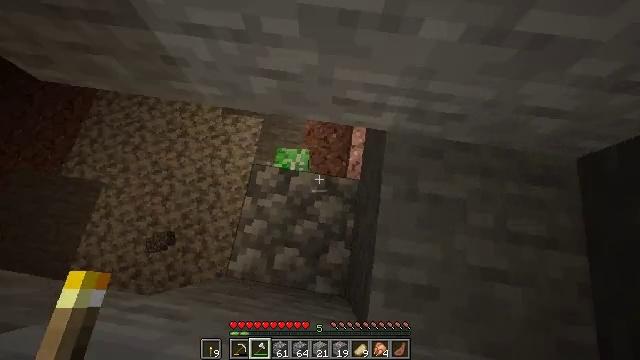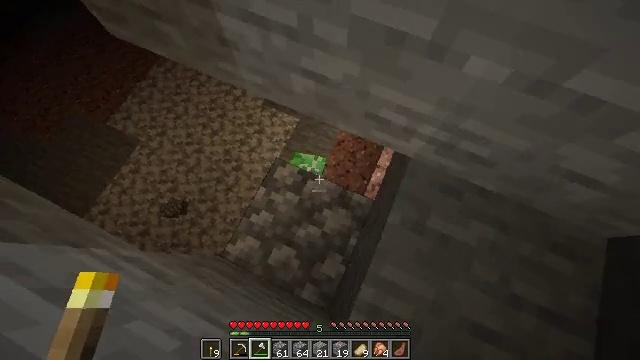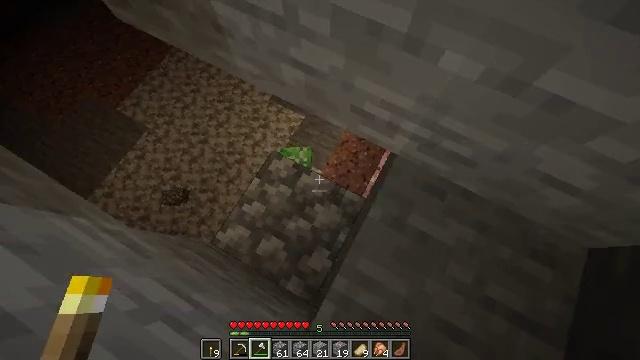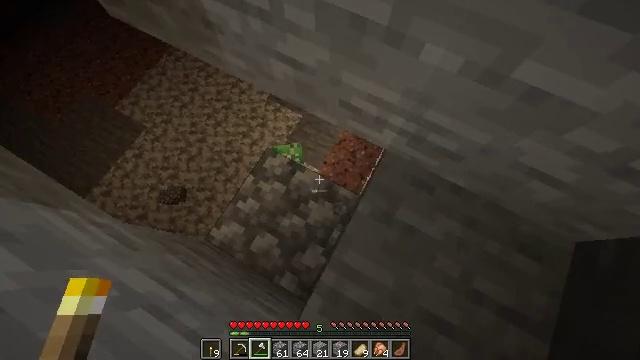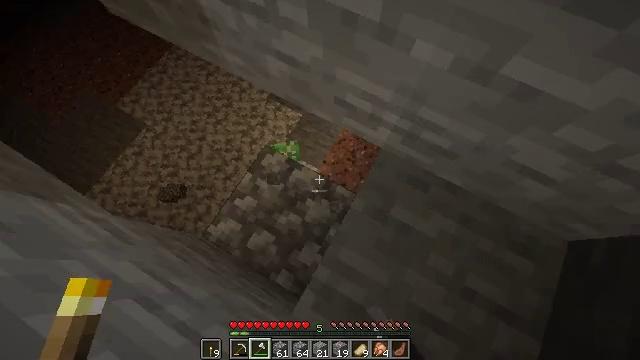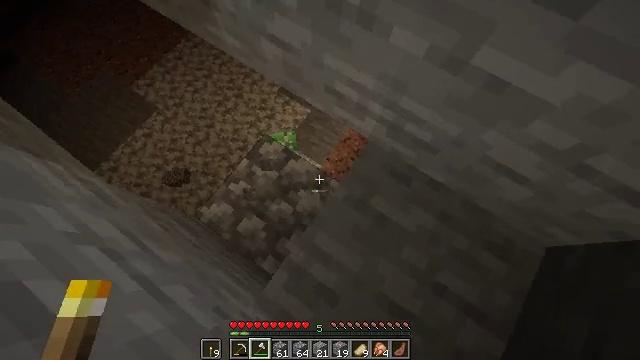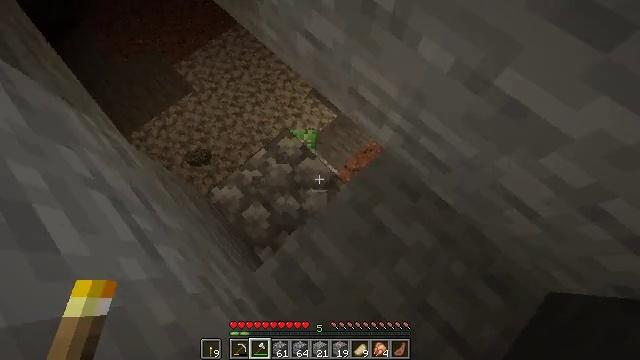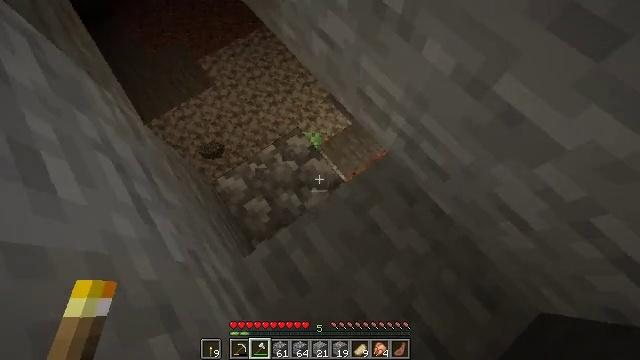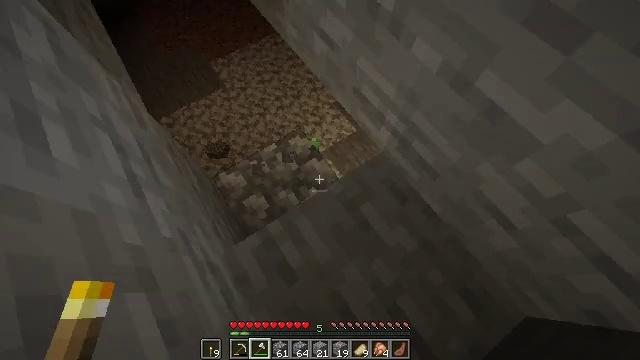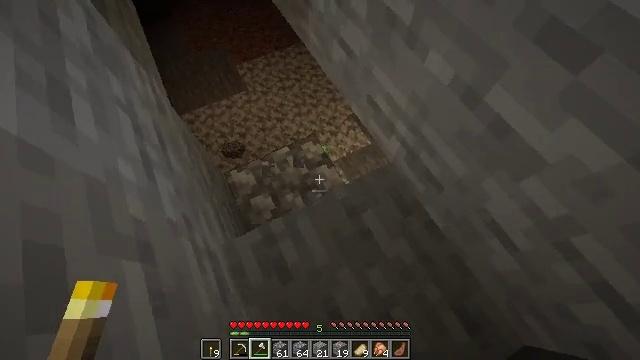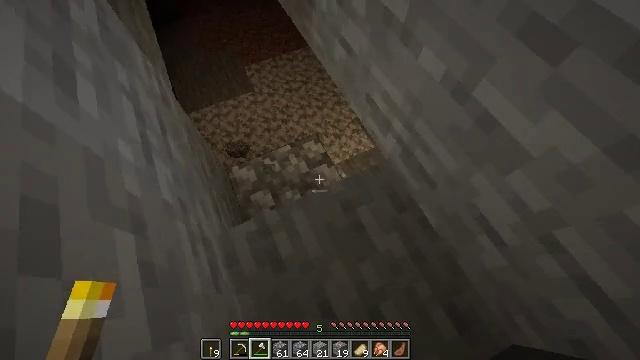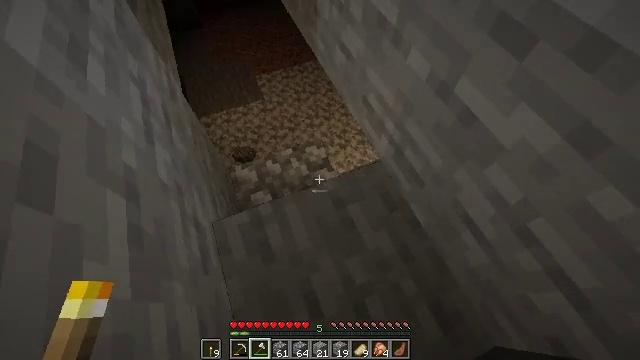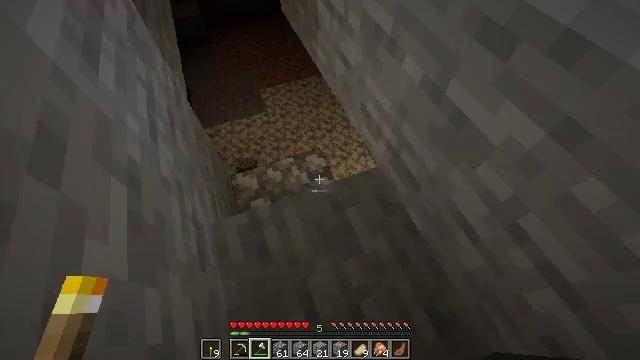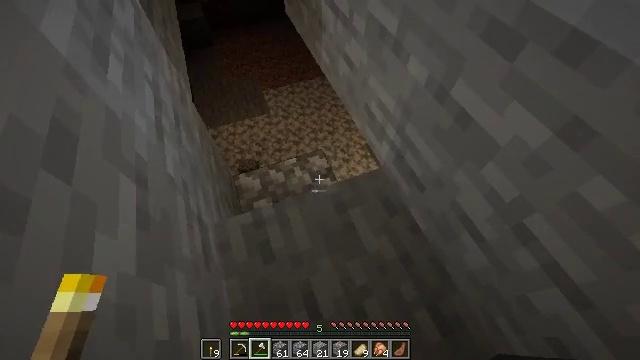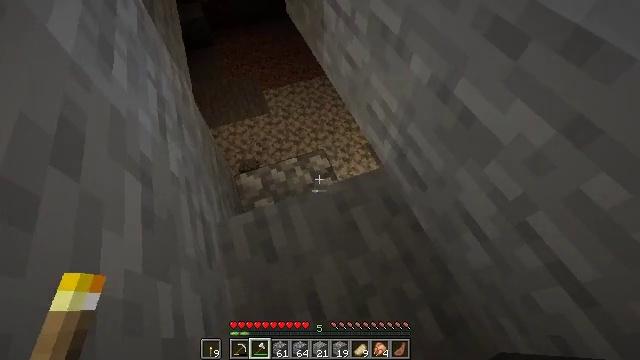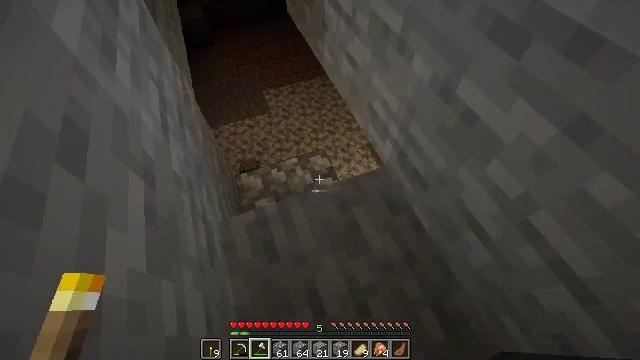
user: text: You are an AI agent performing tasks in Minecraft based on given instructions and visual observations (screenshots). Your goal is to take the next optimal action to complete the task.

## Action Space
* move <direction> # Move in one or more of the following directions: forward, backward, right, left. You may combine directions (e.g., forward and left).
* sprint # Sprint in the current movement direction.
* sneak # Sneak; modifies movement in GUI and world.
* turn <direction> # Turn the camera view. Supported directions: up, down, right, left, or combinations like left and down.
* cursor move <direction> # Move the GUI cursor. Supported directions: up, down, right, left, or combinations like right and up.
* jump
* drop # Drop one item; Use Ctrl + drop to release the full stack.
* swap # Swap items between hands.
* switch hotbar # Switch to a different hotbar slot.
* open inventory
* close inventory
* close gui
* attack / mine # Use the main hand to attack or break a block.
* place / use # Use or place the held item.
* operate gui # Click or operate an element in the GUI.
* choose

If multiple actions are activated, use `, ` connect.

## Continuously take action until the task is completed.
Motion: motion action
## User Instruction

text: Combat the creeper.
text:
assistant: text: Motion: move back and move right, sneak, turn left and up
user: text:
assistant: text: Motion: move back and move right, sneak, turn left
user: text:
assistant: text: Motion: move back and move right, sneak, attack / mine
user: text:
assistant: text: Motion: move back and move right, sneak, attack / mine
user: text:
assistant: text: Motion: move back and move right, sneak, turn left, attack / mine
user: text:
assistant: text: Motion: move back and move right, sneak, turn left and up
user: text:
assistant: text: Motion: move back and move right, sneak, turn left and up
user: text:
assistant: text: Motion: move back and move right, sneak, turn left and up
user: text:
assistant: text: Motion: move back and move right, sneak, turn left and up
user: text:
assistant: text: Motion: move back and move right, sneak, turn left
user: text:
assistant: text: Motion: move back, sneak, turn left and up
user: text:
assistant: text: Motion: move back, sneak, turn up
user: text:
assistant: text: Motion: move back, sneak
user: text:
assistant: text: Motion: move back, sneak
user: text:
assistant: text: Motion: move back, sneak
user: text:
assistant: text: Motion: sneak
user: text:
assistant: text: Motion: sneak
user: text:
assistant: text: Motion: sneak
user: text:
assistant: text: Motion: sneak
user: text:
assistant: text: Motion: sneak
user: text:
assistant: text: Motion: move left, sneak
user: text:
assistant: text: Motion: move left, sneak, turn left
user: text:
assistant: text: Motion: move left, sneak, turn left
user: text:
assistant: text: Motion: move forward and move left, sneak, turn left
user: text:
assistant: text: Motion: move forward and move left, sneak, turn down
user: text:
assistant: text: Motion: move forward and move left, sneak, turn right and down
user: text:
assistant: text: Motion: move forward and move left, sneak
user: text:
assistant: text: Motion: move forward and move left, sneak
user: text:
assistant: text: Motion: move forward and move left, sneak
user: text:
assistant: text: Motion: move forward and move left, sneak